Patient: sex M, age 74
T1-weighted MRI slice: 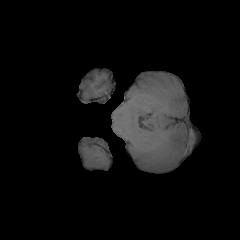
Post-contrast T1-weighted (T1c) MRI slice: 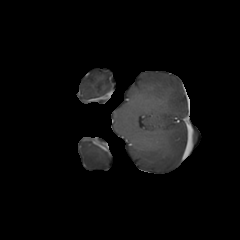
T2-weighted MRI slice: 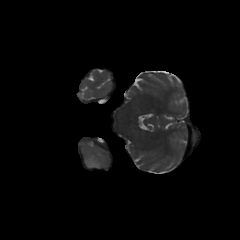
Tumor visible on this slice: yes
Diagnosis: Astrocytoma, IDH-wildtype
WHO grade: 3